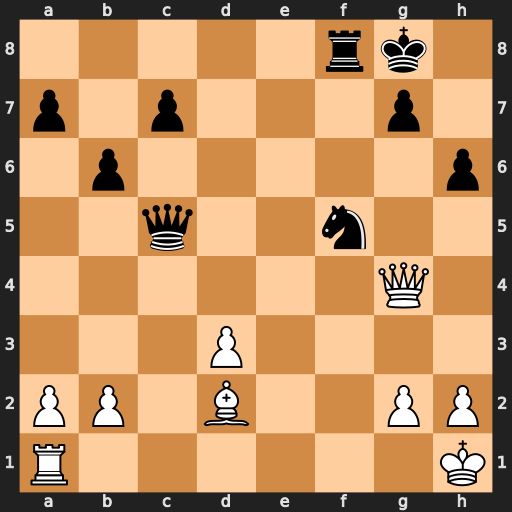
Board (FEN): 5rk1/p1p3p1/1p5p/2q2n2/6Q1/3P4/PP1B2PP/R6K
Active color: w
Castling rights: -
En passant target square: -
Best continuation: Bb4 Qf2 Bxf8